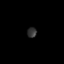
Tissue: lung
Cell type: Epithelial cells
Senescence score: 0.1864
Nuclear area (px): 95
Mean DAPI intensity: 50.253